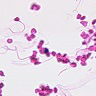
Metastatic tissue present: no